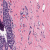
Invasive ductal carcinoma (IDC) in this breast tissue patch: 0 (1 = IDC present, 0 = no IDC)